Interaction volume radius: 5 \u00c5
Interaction volume height: 10 \u00c5
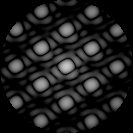
Disorder parameter: 0.03014